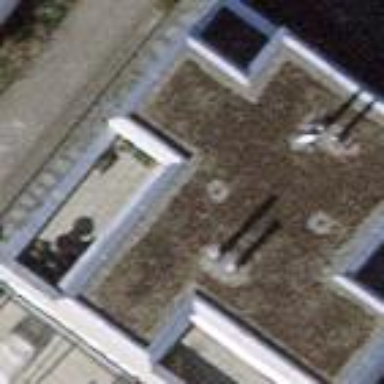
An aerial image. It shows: Terrace building.